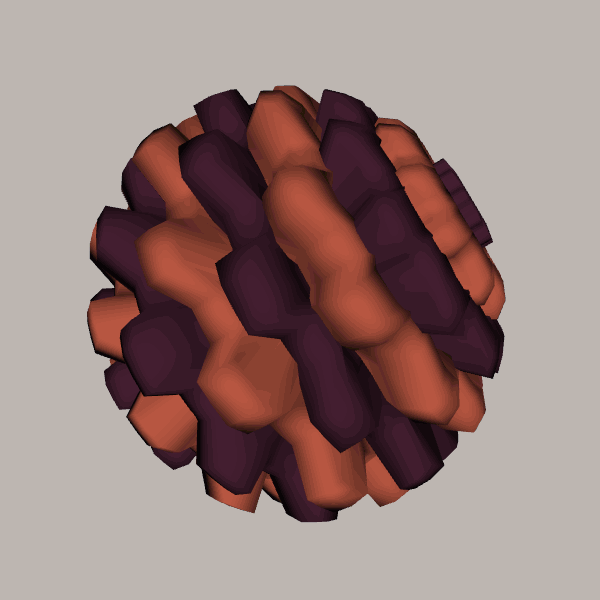
Background: light